Question: I cannot seem to build for a simulator in Xcode 6.3.1
The scheme selector only lists 'iOS Device' or my plugged in device as seen below:

'xcodebuild -showsdks' lists it:
'''
OS X SDKs:
OS X 10.9 -sdk macosx10.9
OS X 10.10 -sdk macosx10.10
iOS SDKs:
iOS 8.3 -sdk iphoneos8.3
iOS Simulator SDKs:
Simulator - iOS 8.3 -sdk iphonesimulator8.3
'''
It appears to be in the correct location in the app bundle.
I also can't build for i386 and x86_64 using xcodebuild
The output from 'xcrun simctl list' is as follows:
'''
== Device Types ==
iPhone 4s (com.apple.CoreSimulator.SimDeviceType.iPhone-4s)
iPhone 5 (com.apple.CoreSimulator.SimDeviceType.iPhone-5)
iPhone 5s (com.apple.CoreSimulator.SimDeviceType.iPhone-5s)
iPhone 6 Plus (com.apple.CoreSimulator.SimDeviceType.iPhone-6-Plus)
iPhone 6 (com.apple.CoreSimulator.SimDeviceType.iPhone-6)
iPad 2 (com.apple.CoreSimulator.SimDeviceType.iPad-2)
iPad Retina (com.apple.CoreSimulator.SimDeviceType.iPad-Retina)
iPad Air (com.apple.CoreSimulator.SimDeviceType.iPad-Air)
Resizable iPhone (com.apple.CoreSimulator.SimDeviceType.Resizable-iPhone)
Resizable iPad (com.apple.CoreSimulator.SimDeviceType.Resizable-iPad)
== Runtimes ==
iOS 8.3 (8.3 - 12F69) (com.apple.CoreSimulator.SimRuntime.iOS-8-3)
== Devices ==
-- iOS 8.3 --
-- Unavailable: com.apple.CoreSimulator.SimRuntime.iOS-7-0 --
iPhone 4s (12AE8BFB-0540-4BC0-AB56-459304D05E2A) (Shutdown) (unavailable, runtime profile not found)
iPhone 5 (1DA1B3F7-48D5-484E-95F9-CF913DF85B63) (Shutdown) (unavailable, runtime profile not found)
iPhone 5s (A1B771C1-834F-4E05-A04F-7E9A3505D46E) (Shutdown) (unavailable, runtime profile not found)
iPad 2 (B4E0D353-F942-459E-995C-49183245ECAA) (Shutdown) (unavailable, runtime profile not found)
iPad Retina (6D7E2406-9C7A-40DC-B217-D0B0FE3CEAEE) (Shutdown) (unavailable, runtime profile not found)
iPad Air (B03E0F6B-3110-40CD-98F8-190726489B56) (Shutdown) (unavailable, runtime profile not found)
-- Unavailable: com.apple.CoreSimulator.SimRuntime.iOS-7-1 --
iPhone 4s (0DB72F1A-A5D0-4556-A49E-B96853B439F2) (Shutdown) (unavailable, runtime profile not found)
iPhone 5 (22BFA786-5AE0-4ABA-9062-DE358CFB0D6C) (Shutdown) (unavailable, runtime profile not found)
iPhone 5s (2F59F49A-AAF8-40C3-BB60-30C729A979F3) (Shutdown) (unavailable, runtime profile not found)
iPad 2 (DCAB9F55-9D6B-473E-9433-D2D48203B4DB) (Shutdown) (unavailable, runtime profile not found)
iPad Retina (8F74FE32-DE70-4C4B-9D81-21856C9866DA) (Shutdown) (unavailable, runtime profile not found)
iPad Air (650CF55A-2BD7-425A-8939-CADEADB7068A) (Shutdown) (unavailable, runtime profile not found)
-- Unavailable: com.apple.CoreSimulator.SimRuntime.iOS-8-0 --
iPhone 4s (73837B7E-8E11-4616-AE13-23F60728FBF3) (Shutdown) (unavailable, runtime profile not found)
iPhone 5 (2E3268E4-2E35-44BC-AF3D-F32306D44F13) (Shutdown) (unavailable, runtime profile not found)
iPhone 5s (C8ECDF4C-DE68-4A73-9ECA-546E85A3DA80) (Shutdown) (unavailable, runtime profile not found)
iPhone 6 Plus (BB59A82C-BC47-4B51-A3B8-F0123394292A) (Shutdown) (unavailable, runtime profile not found)
iPhone 6 (8E37DC02-393F-4695-980C-8679A5D56E46) (Shutdown) (unavailable, runtime profile not found)
iPad 2 (7503B827-8037-4465-AE57-02AFB54CE204) (Shutdown) (unavailable, runtime profile not found)
iPad Retina (6629BF4B-6CBA-43A3-8EA2-93272933D086) (Shutdown) (unavailable, runtime profile not found)
iPad Air (61747A6D-BDDC-4906-87DA-CB8FD0678A93) (Shutdown) (unavailable, runtime profile not found)
Resizable iPhone (CFD3BE4E-1205-4EF6-BF4B-F1CFE5490040) (Shutdown) (unavailable, runtime profile not found)
Resizable iPad (89A63BCF-A654-44BE-8362-5544F5FA1CAF) (Shutdown) (unavailable, runtime profile not found)
-- Unavailable: com.apple.CoreSimulator.SimRuntime.iOS-8-1 --
iPhone 4s (FE578030-E512-4643-9F28-FCDCCD74279F) (Shutdown) (unavailable, runtime profile not found)
iPhone 5 (9C328DC5-2E4F-47AB-ABBA-1C881DE48795) (Shutdown) (unavailable, runtime profile not found)
iPhone 5s (8D91EB18-594B-4288-BBF4-BF2655308706) (Shutdown) (unavailable, runtime profile not found)
iPhone 6 Plus (70F1B2D6-966D-49F0-B6CE-BCF995F425CB) (Shutdown) (unavailable, runtime profile not found)
iPhone 6 (53510FD4-EEE0-487E-B20E-F9F8AC65BA57) (Shutdown) (unavailable, runtime profile not found)
iPad 2 (3B316D24-6497-45C1-BE0D-690FA831D6A3) (Shutdown) (unavailable, runtime profile not found)
iPad Retina (55ED45DA-3ACB-479C-9FF9-F0905B47A497) (Shutdown) (unavailable, runtime profile not found)
iPad Air (52AE24F1-92AE-4198-A196-32A4691903D8) (Shutdown) (unavailable, runtime profile not found)
Resizable iPhone (1E16E2F4-BC24-4F3D-AB1F-C07A6FA52E6F) (Shutdown) (unavailable, runtime profile not found)
Resizable iPad (95254D91-345C-446E-8CC7-72382C0AB8AD) (Shutdown) (unavailable, runtime profile not found)
-- Unavailable: com.apple.CoreSimulator.SimRuntime.iOS-8-2 --
iPhone 4s (4370C11F-7486-4E16-AD62-04BC6ECF23CC) (Shutdown) (unavailable, runtime profile not found)
iPhone 5 (1635F9A2-5CD6-4669-B69B-493EDA2736BF) (Shutdown) (unavailable, runtime profile not found)
iPhone 5s (AD9B417C-BB60-4A94-A080-4E9A00577762) (Shutdown) (unavailable, runtime profile not found)
iPhone 6 Plus (A1575F64-44E1-4999-985E-88B890354A36) (Shutdown) (unavailable, runtime profile not found)
iPhone 6 (44F34FBC-924E-4226-AF8B-C9C76C618457) (Shutdown) (unavailable, runtime profile not found)
iPad 2 (180A9123-2F6C-423D-A124-CAAEEC8661D5) (Shutdown) (unavailable, runtime profile not found)
iPad Retina (0BBD9657-498C-4823-BA0B-4A5EA7305224) (Shutdown) (unavailable, runtime profile not found)
iPad Air (57E7ED1B-89BB-4C0E-A167-7D6FDD97E838) (Shutdown) (unavailable, runtime profile not found)
Resizable iPhone (C56D2AC5-9F7A-4C8B-BCED-997A32D7342B) (Shutdown) (unavailable, runtime profile not found)
Resizable iPad (27E051F5-F718-4BDC-99AA-F8C66B66505E) (Shutdown) (unavailable, runtime profile not found)
'''
The applicable portion of the core simulator log is:
'''
May 5 14:31:07 Fangorn-Farm-3.local CoreSimulatorService[6031] <Notice>: com.apple.CoreSimulator.CoreSimulatorService 117.15~1 starting.
May 5 14:31:08 Fangorn-Farm-3.local CoreSimulatorService[6031] <Error>: Unable to load device.plist: /Users/montegoulding/Library/Developer/CoreSimulator/Devices/14E7FDD6-751B-4A81-9CAF-B7F8359C553F/device.plist
May 5 14:31:08 Fangorn-Farm-3.local CoreSimulatorService[6031] <Error>: Unable to load device.plist: /Users/montegoulding/Library/Developer/CoreSimulator/Devices/57028519-A154-4768-87D7-589111236C12/device.plist
May 5 14:31:08 Fangorn-Farm-3.local CoreSimulatorService[6031] <Error>: Unable to load device.plist: /Users/montegoulding/Library/Developer/CoreSimulator/Devices/726D5E5A-A5C2-4EEA-B18E-C5174AE7EFD4/device.plist
May 5 14:31:08 Fangorn-Farm-3.local CoreSimulatorService[6031] <Error>: Unable to load device.plist: /Users/montegoulding/Library/Developer/CoreSimulator/Devices/79272BA7-45B9-47C4-A74E-91A9A1C02141/device.plist
May 5 14:31:08 Fangorn-Farm-3.local CoreSimulatorService[6031] <Error>: Unable to load device.plist: /Users/montegoulding/Library/Developer/CoreSimulator/Devices/A4526FAE-721D-488F-B9F6-D0D6A31EE579/device.plist
May 5 14:31:08 Fangorn-Farm-3.local CoreSimulatorService[6031] <Error>: Unable to load device.plist: /Users/montegoulding/Library/Developer/CoreSimulator/Devices/ACE62A2C-E3E0-408F-A198-983D244107E7/device.plist
May 5 14:31:08 Fangorn-Farm-3.local CoreSimulatorService[6031] <Error>: Unable to load device.plist: /Users/montegoulding/Library/Developer/CoreSimulator/Devices/DB987632-15E5-4CB4-B20C-1FF8FF4606C6/device.plist
May 5 14:31:08 Fangorn-Farm-3.local CoreSimulatorService[6031] <Error>: Unable to load device.plist: /Users/montegoulding/Library/Developer/CoreSimulator/Devices/E1F83FA1-F630-4CDB-9E2D-8792797BEA5E/device.plist
May 5 14:31:08 Fangorn-Farm-3.local CoreSimulatorService[6031] <Error>: Unable to load device.plist: /Users/montegoulding/Library/Developer/CoreSimulator/Devices/E45166AD-7ED3-4001-B01C-3B8F8497ECEA/device.plist
May 5 14:31:08 Fangorn-Farm-3.local CoreSimulatorService[6031] <Error>: Unable to load device.plist: /Users/montegoulding/Library/Developer/CoreSimulator/Devices/FE7A9682-FF80-4F7E-9817-A1B2CFDA0328/device.plist
May 5 14:31:08 Fangorn-Farm-3.local com.apple.dt.Xcode[754] <Warning>: CoreSimulatorService connection interrupted. Resubscribing to notifications.
'''
The content of ~/Library/Developer/CoreSimulator/Devices/.default_created.plist is:
'''
<?xml version="1.0" encoding="UTF-8"?>
<!DOCTYPE plist PUBLIC "-//Apple//DTD PLIST 1.0//EN" "http://www.apple.com/DTDs/PropertyList-1.0.dtd">
<plist version="1.0">
<dict>
<key>com.apple.CoreSimulator.SimRuntime.iOS-7-0</key>
<dict>
<key>com.apple.CoreSimulator.SimDeviceType.iPad-2</key>
<string>B4E0D353-F942-459E-995C-49183245ECAA</string>
<key>com.apple.CoreSimulator.SimDeviceType.iPad-Air</key>
<string>B03E0F6B-3110-40CD-98F8-190726489B56</string>
<key>com.apple.CoreSimulator.SimDeviceType.iPad-Retina</key>
<string>6D7E2406-9C7A-40DC-B217-D0B0FE3CEAEE</string>
<key>com.apple.CoreSimulator.SimDeviceType.iPhone-4s</key>
<string>12AE8BFB-0540-4BC0-AB56-459304D05E2A</string>
<key>com.apple.CoreSimulator.SimDeviceType.iPhone-5</key>
<string>1DA1B3F7-48D5-484E-95F9-CF913DF85B63</string>
<key>com.apple.CoreSimulator.SimDeviceType.iPhone-5s</key>
<string>A1B771C1-834F-4E05-A04F-7E9A3505D46E</string>
</dict>
<key>com.apple.CoreSimulator.SimRuntime.iOS-7-1</key>
<dict>
<key>com.apple.CoreSimulator.SimDeviceType.iPad-2</key>
<string>DCAB9F55-9D6B-473E-9433-D2D48203B4DB</string>
<key>com.apple.CoreSimulator.SimDeviceType.iPad-Air</key>
<string>650CF55A-2BD7-425A-8939-CADEADB7068A</string>
<key>com.apple.CoreSimulator.SimDeviceType.iPad-Retina</key>
<string>8F74FE32-DE70-4C4B-9D81-21856C9866DA</string>
<key>com.apple.CoreSimulator.SimDeviceType.iPhone-4s</key>
<string>0DB72F1A-A5D0-4556-A49E-B96853B439F2</string>
<key>com.apple.CoreSimulator.SimDeviceType.iPhone-5</key>
<string>22BFA786-5AE0-4ABA-9062-DE358CFB0D6C</string>
<key>com.apple.CoreSimulator.SimDeviceType.iPhone-5s</key>
<string>2F59F49A-AAF8-40C3-BB60-30C729A979F3</string>
</dict>
<key>com.apple.CoreSimulator.SimRuntime.iOS-8-0</key>
<dict>
<key>com.apple.CoreSimulator.SimDeviceType.Resizable-iPad</key>
<string>89A63BCF-A654-44BE-8362-5544F5FA1CAF</string>
<key>com.apple.CoreSimulator.SimDeviceType.Resizable-iPhone</key>
<string>CFD3BE4E-1205-4EF6-BF4B-F1CFE5490040</string>
<key>com.apple.CoreSimulator.SimDeviceType.iPad-2</key>
<string>7503B827-8037-4465-AE57-02AFB54CE204</string>
<key>com.apple.CoreSimulator.SimDeviceType.iPad-Air</key>
<string>61747A6D-BDDC-4906-87DA-CB8FD0678A93</string>
<key>com.apple.CoreSimulator.SimDeviceType.iPad-Retina</key>
<string>6629BF4B-6CBA-43A3-8EA2-93272933D086</string>
<key>com.apple.CoreSimulator.SimDeviceType.iPhone-4s</key>
<string>73837B7E-8E11-4616-AE13-23F60728FBF3</string>
<key>com.apple.CoreSimulator.SimDeviceType.iPhone-5</key>
<string>2E3268E4-2E35-44BC-AF3D-F32306D44F13</string>
<key>com.apple.CoreSimulator.SimDeviceType.iPhone-5s</key>
<string>C8ECDF4C-DE68-4A73-9ECA-546E85A3DA80</string>
<key>com.apple.CoreSimulator.SimDeviceType.iPhone-6</key>
<string>8E37DC02-393F-4695-980C-8679A5D56E46</string>
<key>com.apple.CoreSimulator.SimDeviceType.iPhone-6-Plus</key>
<string>BB59A82C-BC47-4B51-A3B8-F0123394292A</string>
</dict>
<key>com.apple.CoreSimulator.SimRuntime.iOS-8-1</key>
<dict>
<key>com.apple.CoreSimulator.SimDeviceType.Resizable-iPad</key>
<string>95254D91-345C-446E-8CC7-72382C0AB8AD</string>
<key>com.apple.CoreSimulator.SimDeviceType.Resizable-iPhone</key>
<string>1E16E2F4-BC24-4F3D-AB1F-C07A6FA52E6F</string>
<key>com.apple.CoreSimulator.SimDeviceType.iPad-2</key>
<string>3B316D24-6497-45C1-BE0D-690FA831D6A3</string>
<key>com.apple.CoreSimulator.SimDeviceType.iPad-Air</key>
<string>52AE24F1-92AE-4198-A196-32A4691903D8</string>
<key>com.apple.CoreSimulator.SimDeviceType.iPad-Retina</key>
<string>55ED45DA-3ACB-479C-9FF9-F0905B47A497</string>
<key>com.apple.CoreSimulator.SimDeviceType.iPhone-4s</key>
<string>FE578030-E512-4643-9F28-FCDCCD74279F</string>
<key>com.apple.CoreSimulator.SimDeviceType.iPhone-5</key>
<string>9C328DC5-2E4F-47AB-ABBA-1C881DE48795</string>
<key>com.apple.CoreSimulator.SimDeviceType.iPhone-5s</key>
<string>8D91EB18-594B-4288-BBF4-BF2655308706</string>
<key>com.apple.CoreSimulator.SimDeviceType.iPhone-6</key>
<string>53510FD4-EEE0-487E-B20E-F9F8AC65BA57</string>
<key>com.apple.CoreSimulator.SimDeviceType.iPhone-6-Plus</key>
<string>70F1B2D6-966D-49F0-B6CE-BCF995F425CB</string>
</dict>
<key>com.apple.CoreSimulator.SimRuntime.iOS-8-2</key>
<dict>
<key>com.apple.CoreSimulator.SimDeviceType.Resizable-iPad</key>
<string>27E051F5-F718-4BDC-99AA-F8C66B66505E</string>
<key>com.apple.CoreSimulator.SimDeviceType.Resizable-iPhone</key>
<string>C56D2AC5-9F7A-4C8B-BCED-997A32D7342B</string>
<key>com.apple.CoreSimulator.SimDeviceType.iPad-2</key>
<string>180A9123-2F6C-423D-A124-CAAEEC8661D5</string>
<key>com.apple.CoreSimulator.SimDeviceType.iPad-Air</key>
<string>57E7ED1B-89BB-4C0E-A167-7D6FDD97E838</string>
<key>com.apple.CoreSimulator.SimDeviceType.iPad-Retina</key>
<string>0BBD9657-498C-4823-BA0B-4A5EA7305224</string>
<key>com.apple.CoreSimulator.SimDeviceType.iPhone-4s</key>
<string>4370C11F-7486-4E16-AD62-04BC6ECF23CC</string>
<key>com.apple.CoreSimulator.SimDeviceType.iPhone-5</key>
<string>1635F9A2-5CD6-4669-B69B-493EDA2736BF</string>
<key>com.apple.CoreSimulator.SimDeviceType.iPhone-5s</key>
<string>AD9B417C-BB60-4A94-A080-4E9A00577762</string>
<key>com.apple.CoreSimulator.SimDeviceType.iPhone-6</key>
<string>44F34FBC-924E-4226-AF8B-C9C76C618457</string>
<key>com.apple.CoreSimulator.SimDeviceType.iPhone-6-Plus</key>
<string>A1575F64-44E1-4999-985E-88B890354A36</string>
</dict>
<key>com.apple.CoreSimulator.SimRuntime.iOS-8-3</key>
<dict>
<key>com.apple.CoreSimulator.SimDeviceType.Resizable-iPad</key>
<string>726D5E5A-A5C2-4EEA-B18E-C5174AE7EFD4</string>
<key>com.apple.CoreSimulator.SimDeviceType.Resizable-iPhone</key>
<string>14E7FDD6-751B-4A81-9CAF-B7F8359C553F</string>
<key>com.apple.CoreSimulator.SimDeviceType.iPad-2</key>
<string>79272BA7-45B9-47C4-A74E-91A9A1C02141</string>
<key>com.apple.CoreSimulator.SimDeviceType.iPad-Air</key>
<string>FE7A9682-FF80-4F7E-9817-A1B2CFDA0328</string>
<key>com.apple.CoreSimulator.SimDeviceType.iPad-Retina</key>
<string>E45166AD-7ED3-4001-B01C-3B8F8497ECEA</string>
<key>com.apple.CoreSimulator.SimDeviceType.iPhone-4s</key>
<string>DB987632-15E5-4CB4-B20C-1FF8FF4606C6</string>
<key>com.apple.CoreSimulator.SimDeviceType.iPhone-5</key>
<string>E1F83FA1-F630-4CDB-9E2D-8792797BEA5E</string>
<key>com.apple.CoreSimulator.SimDeviceType.iPhone-5s</key>
<string>57028519-A154-4768-87D7-589111236C12</string>
<key>com.apple.CoreSimulator.SimDeviceType.iPhone-6</key>
<string>ACE62A2C-E3E0-408F-A198-983D244107E7</string>
<key>com.apple.CoreSimulator.SimDeviceType.iPhone-6-Plus</key>
<string>A4526FAE-721D-488F-B9F6-D0D6A31EE579</string>
</dict>
<key>version</key>
<integer>0</integer>
</dict>
</plist>
'''
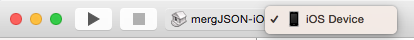
Answer: This can happen if you renamed or moved Xcode.app. Try renaming it back to what it was before or rebooting. If that doesn't address the issue, your should look at 'xcrun simctl list' and ~/Library/Developer/CoreSimulator/Devices to see if you have any devices.
Also check out ~/Library/Logs/CoreSimulator for any error logs.
From the added logging and information provided, the issue is that you had iOS 8.3 devices created for you at some point (that is why the UUIDs appear in the . default_created.plist file), but their device.plist files got deleted, so the system is (correctly) no longer listing them.
I'm not sure how the device.plist files got deleted from your system, but you can go back to a vanilla state with:
'''
sudo killall -9 com.apple.CoreSimulator.CoreSimulatorService
rm -rf ~/Library/*/CoreSimulator
'''